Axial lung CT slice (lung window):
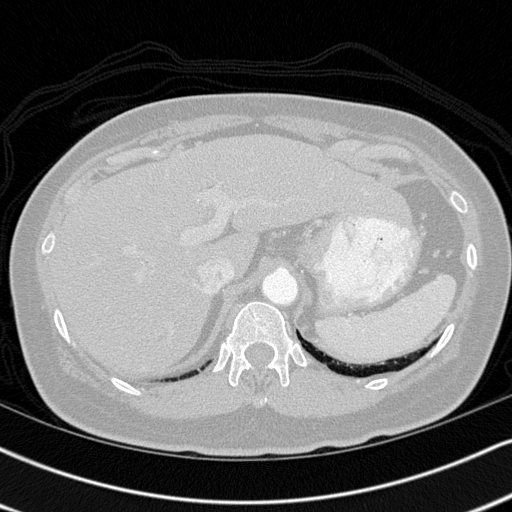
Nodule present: no